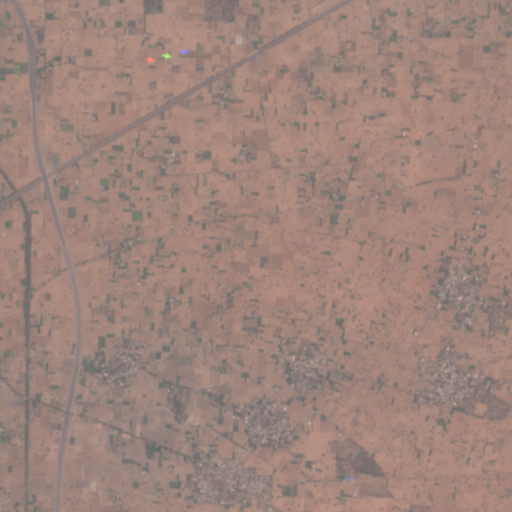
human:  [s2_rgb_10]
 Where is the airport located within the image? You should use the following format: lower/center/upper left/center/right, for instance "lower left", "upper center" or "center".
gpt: The airport is located in the upper right of the image.
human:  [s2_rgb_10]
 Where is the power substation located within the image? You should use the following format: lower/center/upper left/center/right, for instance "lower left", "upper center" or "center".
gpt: The power substation is located in the lower left of the image.
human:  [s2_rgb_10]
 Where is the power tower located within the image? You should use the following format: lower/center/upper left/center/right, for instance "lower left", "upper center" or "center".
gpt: The power tower is located in the lower right of the image.
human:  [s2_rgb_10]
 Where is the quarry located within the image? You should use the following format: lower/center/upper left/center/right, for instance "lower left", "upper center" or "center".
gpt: There is no quarry in the image.